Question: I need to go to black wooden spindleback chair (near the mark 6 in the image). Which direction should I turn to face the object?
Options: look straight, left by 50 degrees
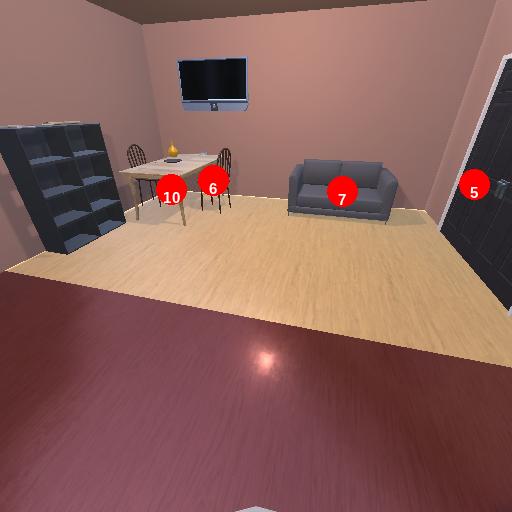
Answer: look straight